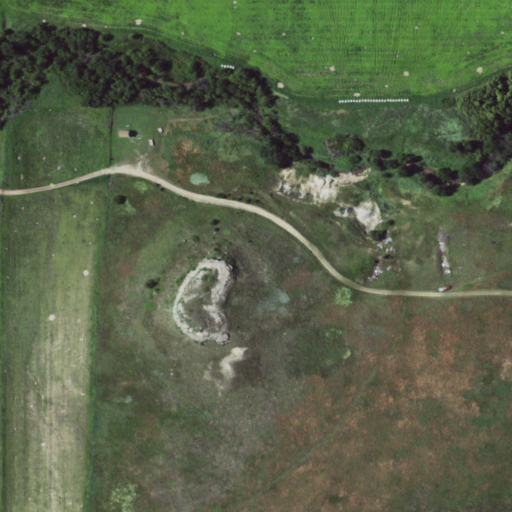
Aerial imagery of mountain in Kansas named Pullers Peak containing grassland, cultivated crops, herbaceous wetlands, woody wetlands, open development, and low intensity development